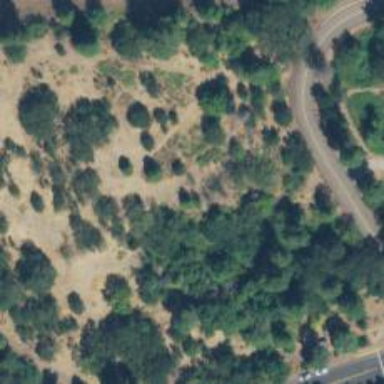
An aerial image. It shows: Disc golf hole.